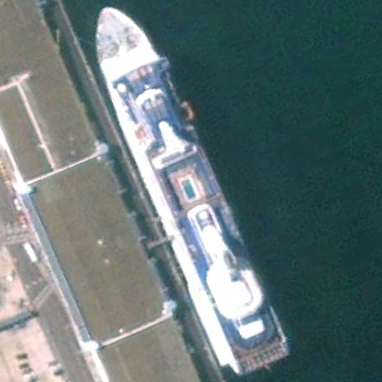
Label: civil